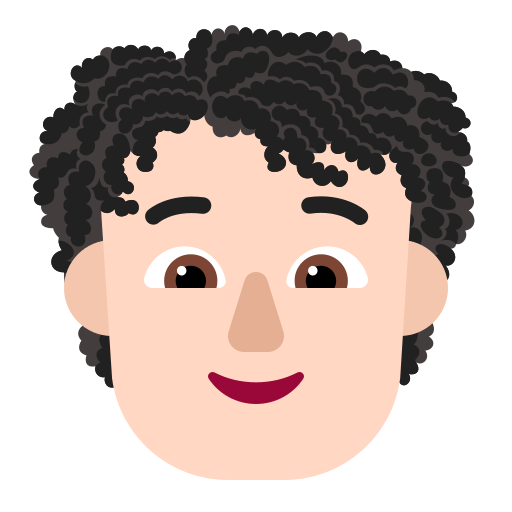
person curly hair flat light